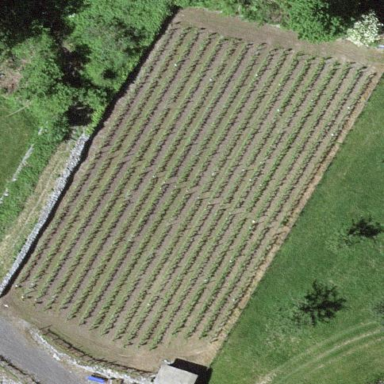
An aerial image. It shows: Vineyard.